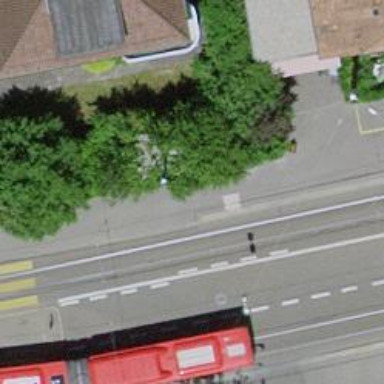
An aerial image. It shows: Tram stop with stop position for public transport.